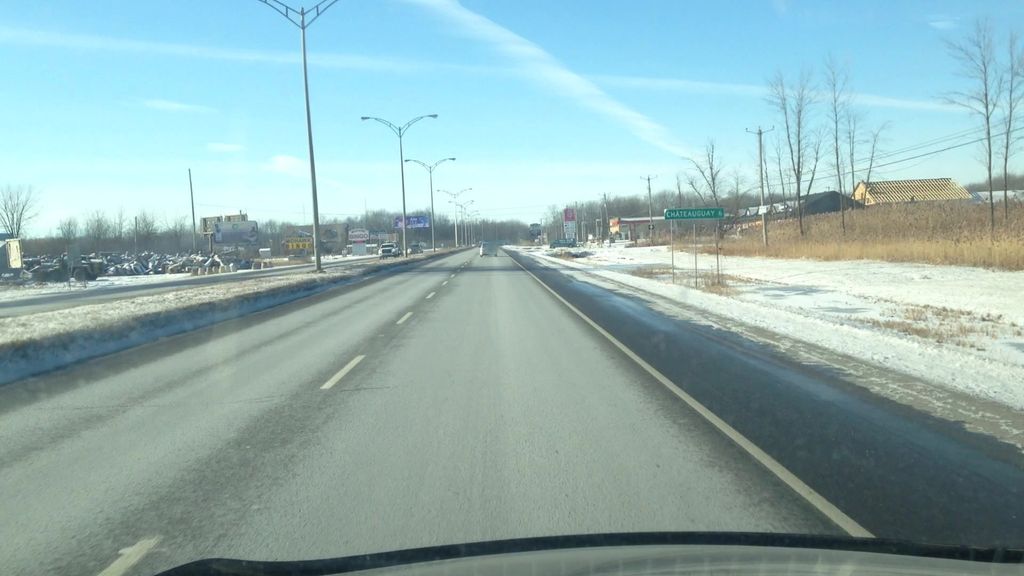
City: montreal